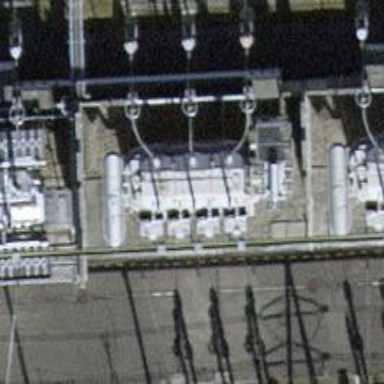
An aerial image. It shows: Insulator used in power systems.